Question: JBoss Cli has a tab autocomplete function which shows the available methods/paths for the current directory. For example when I press tab after connecting to the server through the cli I get these options:

Then I can follow the path eg /deployment/ and tab again to see the next avaialbe methods/paths from there.
I am currently developing a standalone interface that communicates with JBoss via the native management api. I am looking for a query/operation I can run that will return these available methods/paths as actual result values?
I hope that makes sense. Does anyone know if this is possible?
EDIT: not sure how this slipped my mind but I can just run ls to display the directories. The available commands are shown by typing ":" then hitting tab. Its really these commands I need to get returned
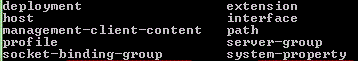
Answer: You may use ':read-resource-description(operations=true)' and process the result in 'result.operations'.
Another option would be to use tab complete to see the list or use the operation ':read-operation-names' and 'read-operation-description' to see details about a specific operation.